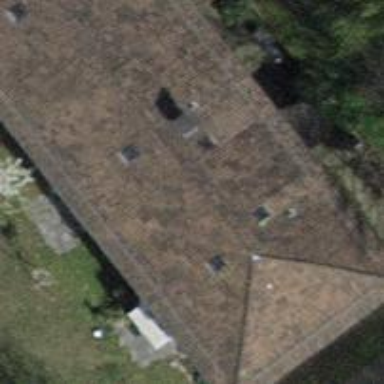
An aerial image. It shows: Building with hipped roof shape.